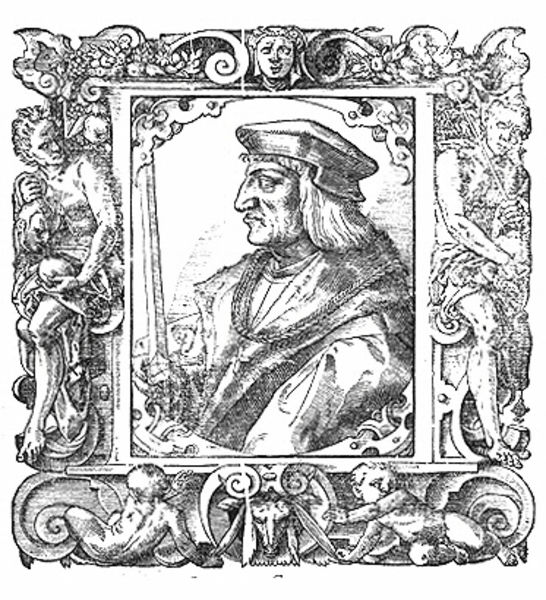
Titel: Bildnis des Herzogs Thomas Howard von Norfolk
Künstler: Tobias Stimmer
Institution: (Seriendruck)
Schlagwörter: mann, weiß, frisur, haar, hut, mund, nase, profil, schwarz, zeichnung, blüten, obst, ornament, kappe, mütze, augen, gesicht, rahmen, schädel, ärmel, bild, bildnis, portrait, porträt, haare, mantel, gewänder, poträt, renaissance, engel, putte, trauben, holzschnitt, bilderrahmen, rahmung, kette, grafik, figuren, ornamente, maler, kordel, kreuz, links, druck, radierung, stich, künstler, schwarzweiß, schwert, ritter, jagd, bildniss, voluten, männlich, wohlhabend, satyr, meduse, volute, schmuckrahmen, schnecke, schnecken, putten, bock, hammel, putti, ziege, tierkopf, amoretten, holländer, rahemn, eingerahmt, hur, hare, atlanten, rotonda, berühmt, grottesken, weweiß, staffele, edelman, blickrichtung links